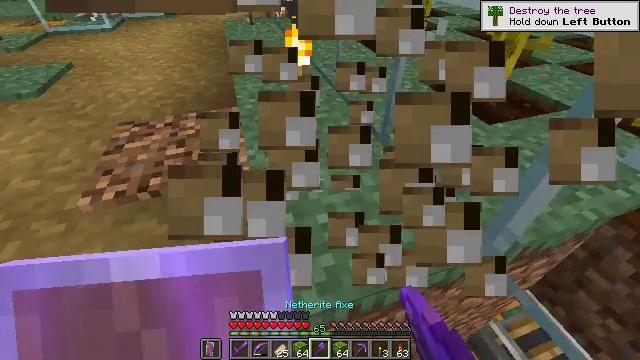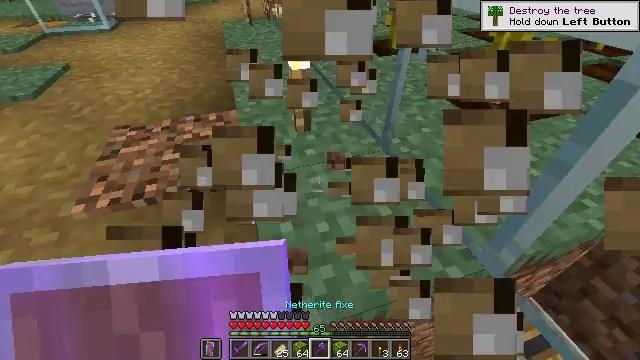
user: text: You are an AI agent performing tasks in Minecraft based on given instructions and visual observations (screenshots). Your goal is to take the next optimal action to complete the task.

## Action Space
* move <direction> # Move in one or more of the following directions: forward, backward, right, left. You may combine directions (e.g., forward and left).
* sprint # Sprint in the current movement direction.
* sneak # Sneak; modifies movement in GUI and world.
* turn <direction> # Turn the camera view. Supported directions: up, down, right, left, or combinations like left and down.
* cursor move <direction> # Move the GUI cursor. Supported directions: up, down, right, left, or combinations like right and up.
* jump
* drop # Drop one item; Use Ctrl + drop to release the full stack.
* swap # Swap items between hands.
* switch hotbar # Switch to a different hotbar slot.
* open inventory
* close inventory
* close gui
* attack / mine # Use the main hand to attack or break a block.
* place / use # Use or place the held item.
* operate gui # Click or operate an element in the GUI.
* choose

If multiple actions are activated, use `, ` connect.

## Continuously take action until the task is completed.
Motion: motion action
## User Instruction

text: Recycle the crafting table.
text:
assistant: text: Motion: move forward
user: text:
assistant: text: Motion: no_op